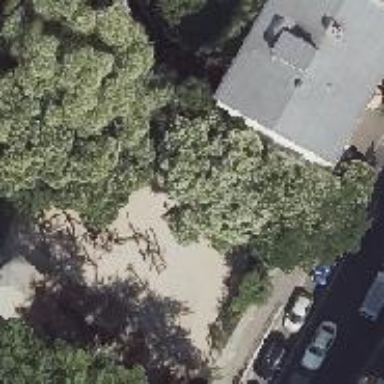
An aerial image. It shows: Playground featuring swings.